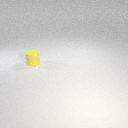
small yellow rubber cylinder